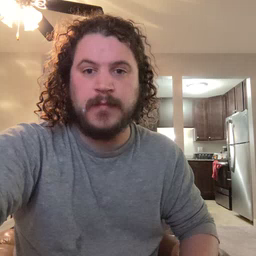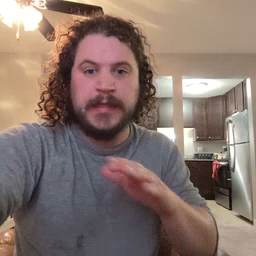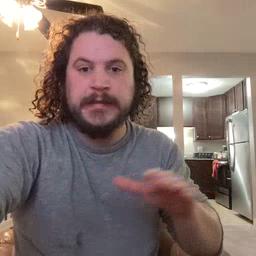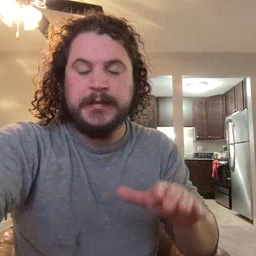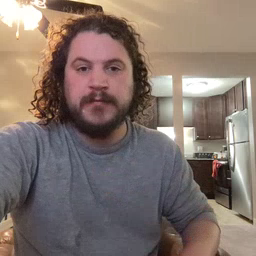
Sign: clean